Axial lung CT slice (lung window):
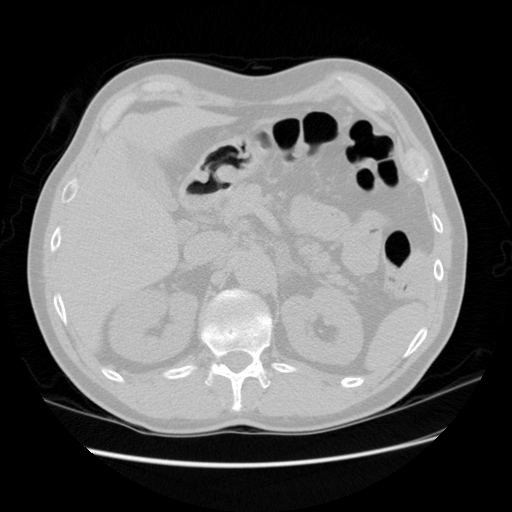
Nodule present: no